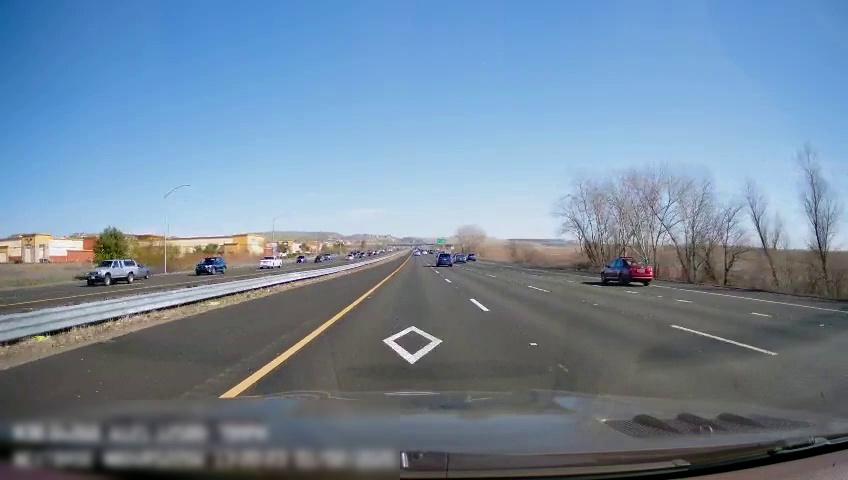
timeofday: Day
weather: Sunny
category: Drivable Space
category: Drivable Space
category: Vehicles | SUV
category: Vehicles | Car
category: Vehicles | SUV
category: Vehicles | SUV
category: Vehicles | Car
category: Vehicles | Car
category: Vehicles | Car
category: Vehicles | Car
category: Vehicles | Car
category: Lanes | Opposite Lane
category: Lanes | Current Lane
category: Lanes | Current Lane
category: Lanes | Alternate Lane
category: Lanes | Alternate Lane
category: Lanes | Alternate Lane